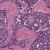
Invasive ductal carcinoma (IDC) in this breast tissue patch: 1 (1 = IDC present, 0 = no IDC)